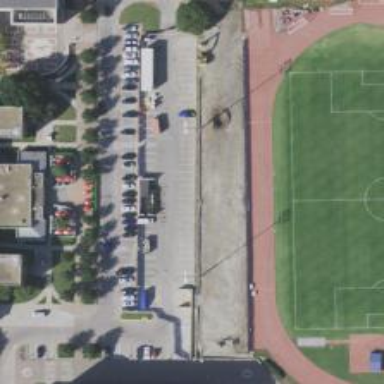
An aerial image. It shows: Athletics sports center.